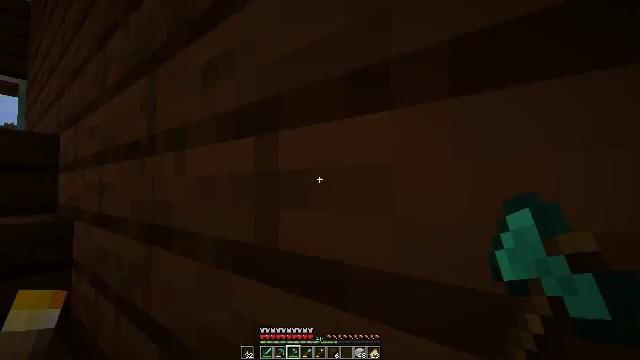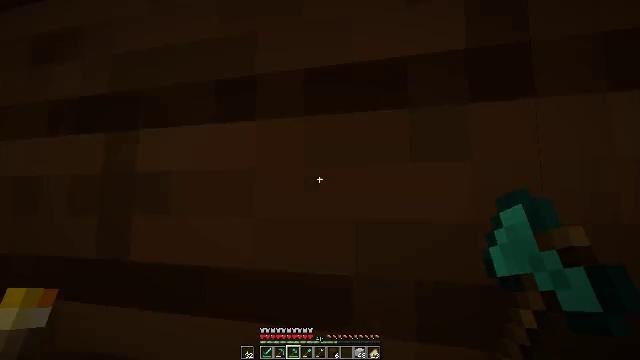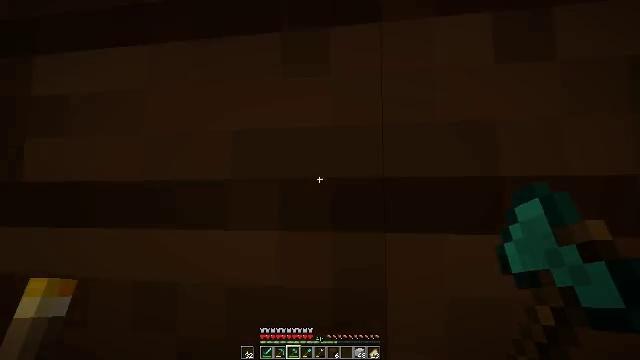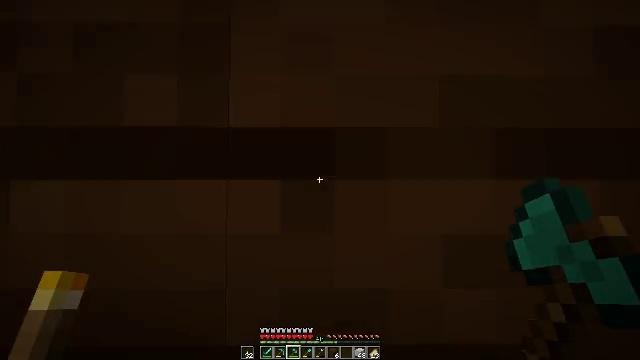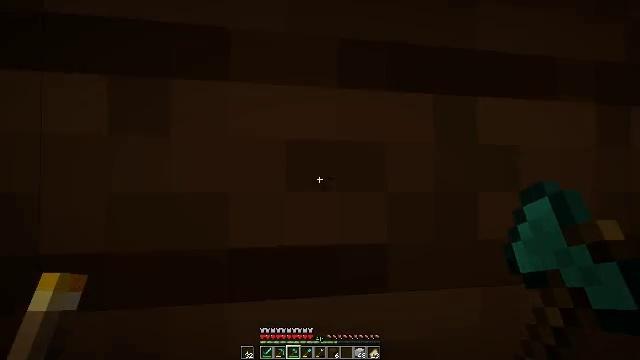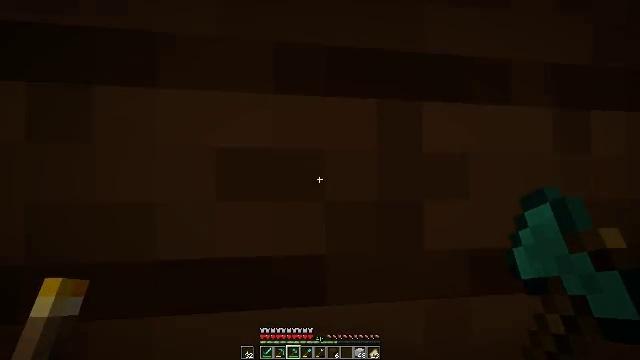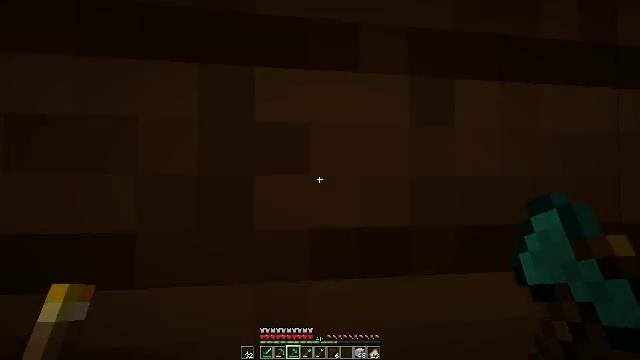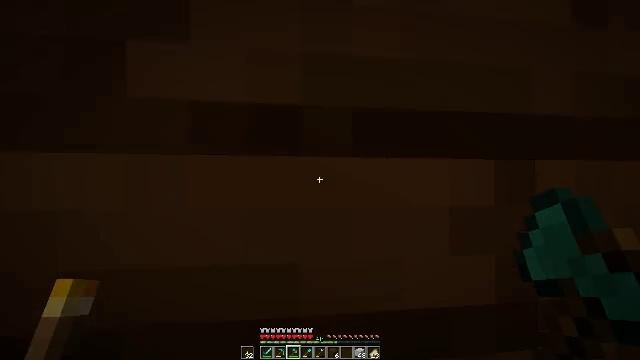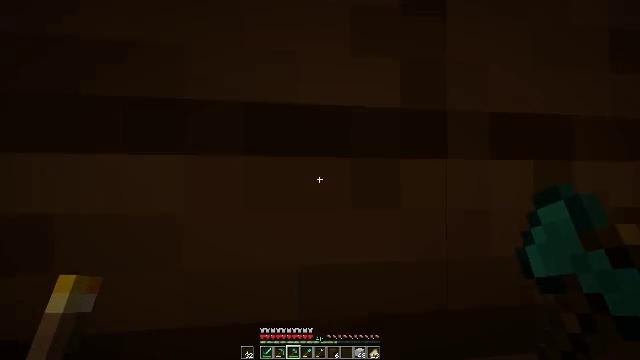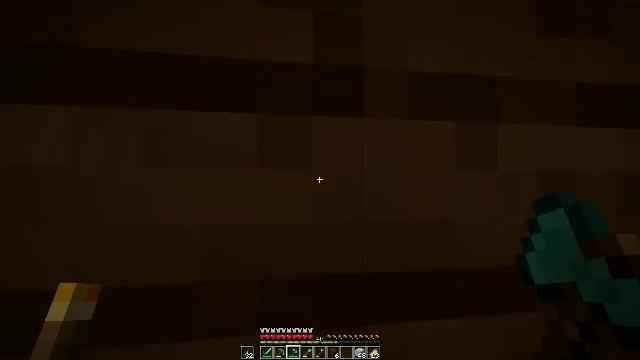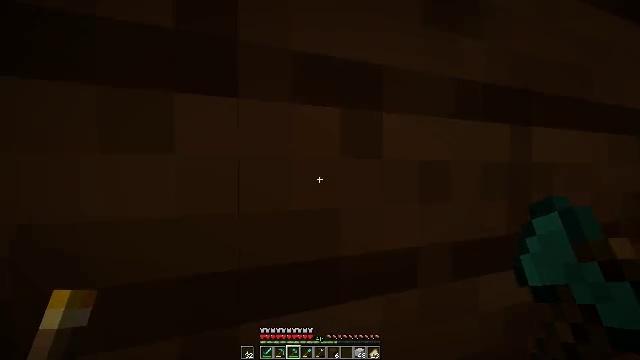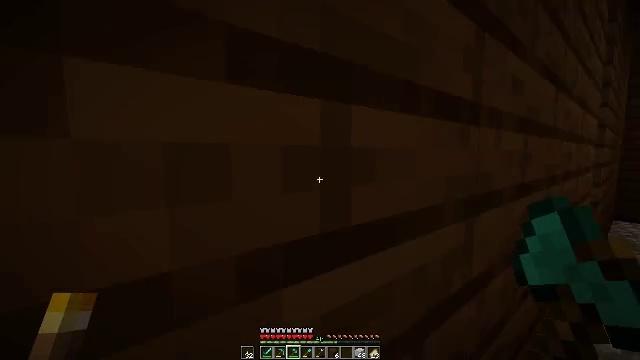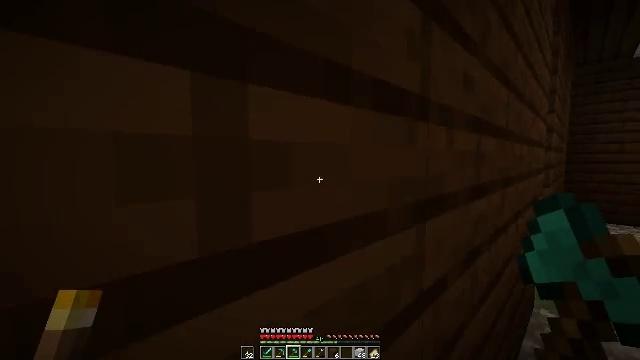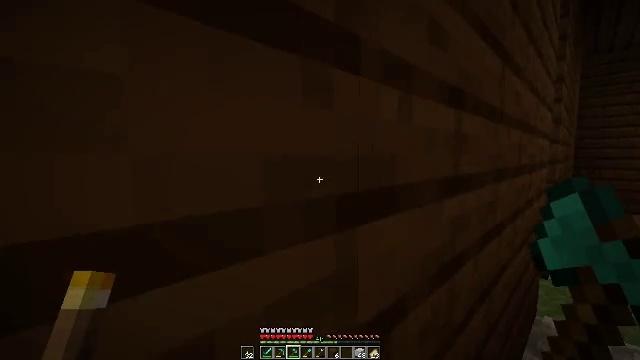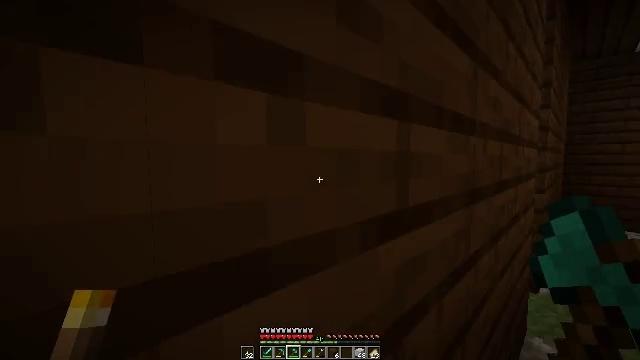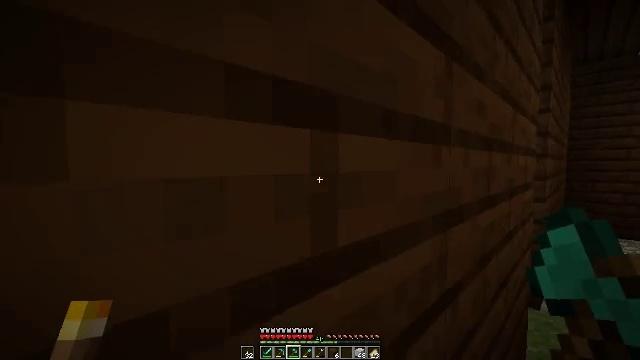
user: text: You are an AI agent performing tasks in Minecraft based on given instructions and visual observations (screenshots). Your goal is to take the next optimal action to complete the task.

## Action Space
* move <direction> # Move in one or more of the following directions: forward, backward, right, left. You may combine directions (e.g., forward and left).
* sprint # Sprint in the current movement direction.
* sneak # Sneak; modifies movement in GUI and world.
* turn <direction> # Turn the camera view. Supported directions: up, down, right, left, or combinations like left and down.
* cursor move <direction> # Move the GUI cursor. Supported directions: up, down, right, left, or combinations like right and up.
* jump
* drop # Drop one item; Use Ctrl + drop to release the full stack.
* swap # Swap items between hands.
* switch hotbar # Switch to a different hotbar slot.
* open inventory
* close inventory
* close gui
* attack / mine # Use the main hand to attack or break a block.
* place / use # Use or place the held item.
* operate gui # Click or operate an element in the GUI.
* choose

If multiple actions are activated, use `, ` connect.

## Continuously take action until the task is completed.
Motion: motion action
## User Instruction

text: Gather dark oak log for crafting.
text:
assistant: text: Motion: move right, turn right and up
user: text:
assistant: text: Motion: move right, turn right
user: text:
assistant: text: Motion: move right, turn right and down
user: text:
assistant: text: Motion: move forward and move right, turn right and down
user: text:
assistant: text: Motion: move forward and move right
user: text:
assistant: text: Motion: move forward and move right
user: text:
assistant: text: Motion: move forward and move right
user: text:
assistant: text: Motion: move forward and move right
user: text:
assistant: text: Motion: move forward and move right, turn right
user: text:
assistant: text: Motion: move forward and move right, turn right and down
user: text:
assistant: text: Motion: move forward and move right, turn right and down
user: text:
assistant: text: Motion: move forward and move right, turn right
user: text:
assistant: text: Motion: move forward and move right
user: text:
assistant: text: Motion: move forward and move right, turn right and up
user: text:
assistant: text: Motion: move forward and move right, turn up
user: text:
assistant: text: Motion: move forward and move right
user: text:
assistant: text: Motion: move forward and move right
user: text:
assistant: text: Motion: move forward
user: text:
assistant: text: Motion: move forward
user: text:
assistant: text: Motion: move forward, turn right and down
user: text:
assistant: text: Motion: move forward, turn right and down
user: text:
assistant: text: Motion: move forward, turn right
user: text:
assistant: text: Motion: move forward
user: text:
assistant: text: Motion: move forward
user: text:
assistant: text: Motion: move forward, turn left
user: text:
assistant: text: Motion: move forward and move right, turn left
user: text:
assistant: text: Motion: move forward and move right, turn left
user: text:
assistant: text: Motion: move forward and move right, turn left
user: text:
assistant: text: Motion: move forward and move right
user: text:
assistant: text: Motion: move forward and move right